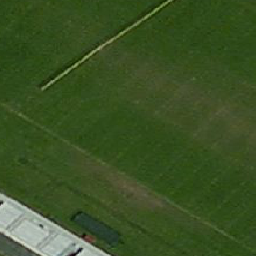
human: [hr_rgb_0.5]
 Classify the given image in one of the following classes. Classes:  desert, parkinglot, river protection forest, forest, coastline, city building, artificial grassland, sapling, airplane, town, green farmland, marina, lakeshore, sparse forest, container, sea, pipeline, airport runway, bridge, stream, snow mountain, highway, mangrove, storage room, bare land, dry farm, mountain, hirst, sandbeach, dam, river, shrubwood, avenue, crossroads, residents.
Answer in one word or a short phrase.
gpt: artificial grassland